Question: When you send a PDT transaction ID back to paypal, you get back a list of transaction data. It has SUCCESS on the first line, and then a list of key=value pairs. One pair per line. For example:
'''
SUCCESS
business=paypal@example.com
charset=windows-1252
custom=
first_name=Alice
handling_amount=0.00
invoice=NN0005
item_name=Bear
item_number=BEAR05
last_name=Foobar
mc_currency=SEK
mc_fee=13.00
mc_gross=250.00
payer_email=bob@example.com
payer_id=UC9DXVX7GRSTN
payer_status=unverified
payment_date=09:08:06 Oct 18, 2010 PDT
payment_fee=
payment_gross=
payment_status=Completed
payment_type=instant
protection_eligibility=Ineligible
quantity=1
receipt_id=2479-2605-<PHONE>
receiver_email=paypal@example.com
receiver_id=8Y670ENTB8BY6
residence_country=NO
shipping=0.00
tax=0.00
transaction_subject=Bear
txn_id=1PH815997L239283J
txn_type=web_accept
'''
What is a good, quick and clean way to check if the first line equals SUCCESS and then convert this into an associative array? I am able to do it, and it works, but I'm curious if there are better or cleaner ways of doing it cause what I end up with isn't always that nice. Notice that some of the keys don't have any value as well.
So, what I would like to end up with is essentially:
'''
array(
'business' => 'paypal@example.com',
'charset' => 'windows-1252',
'custom' => NULL,
'first_name' => Alice,
// And so on
);
'''
The order doesn't matter.
---
# Benchmark results
Got curious to what I should choose here, so I benchmarked how I should do different parts. Had various ideas myself, got some from here and other places as well. When I had found the fastest I could manage, I created a benchmark and put it to the test against all of the answers so far. For the ones that had skipped the splitting or the checking for success I added an 'explode' and a 'strpos' check accordingly. I also added urldecode to all the solutions as well, except @dynamism who tackled that so nicely. Anyways, here are the results:

The benchmark was run using the <URL> module. Here is the benchmark code:
'''
<?php defined('SYSPATH') or die('No direct script access.');
/**
* Test various methods of checking for SUCCESS
*
* @package PayPal
* @category PDT
* @author Torleif Berger
*/
class Bench_ProcessPDT extends Codebench
{
public $description = 'Various ways of checking that a string starts with SUCCESS';
public $loops = 100000;
public function bench_mine($subject)
{
if(strpos($subject, 'SUCCESS') === 0)
{
$subject = urldecode(substr($subject, 7));
preg_match_all('/^([^=]++)=(.*+)/m', $subject, $result, PREG_PATTERN_ORDER);
$result = array_combine($result[1], $result[2]);
return array(count($result), array_shift($result), array_shift($result));
}
return FALSE;
}
// http://stackoverflow.com/questions/<PHONE>/<PHONE>#<PHONE>
public function bench_dynamism_substr($subject)
{
if(substr($subject, 0, 7) == 'SUCCESS')
{
$subject = substr_replace($subject, '', 0, 7);
$subject = str_replace(array("
", "
", "
"), '&', $subject);
parse_str($subject, $result);
return array(count($result), array_shift($result), array_shift($result));
}
return FALSE;
}
// http://stackoverflow.com/questions/<PHONE>/<PHONE>#<PHONE>
public function bench_dynamism_strpos($subject)
{
if(strpos($subject, 'SUCCESS') === 0)
{
$subject = substr_replace($subject, '', 0, 7);
$subject = str_replace("
", '&', $subject);
parse_str($subject, $result);
return array(count($result), array_shift($result), array_shift($result));
}
return FALSE;
}
// http://stackoverflow.com/questions/<PHONE>/<PHONE>#<PHONE>
public function bench_mellowsoon($subject)
{
$subject = urldecode($subject);
$lines = explode("
", $subject);
$lines = array_map('trim', $lines);
$status = array_shift($lines);
if($status == 'SUCCESS')
{
$result = array();
foreach($lines as $line)
{
list($key, $value) = explode('=', $line, 2);
$result[$key] = $value;
}
return array(count($result), array_shift($result), array_shift($result));
}
return FALSE;
}
// http://stackoverflow.com/questions/<PHONE>/<PHONE>#<PHONE>
public function bench_amber($subject)
{
if(strpos($subject, 'SUCCESS') === 0)
{
$subject = explode("
", urldecode($subject));
array_shift($subject); // Remove is empty
$result = array();
foreach($subject as $line)
{
$bits = explode('=', $line);
$field_name = array_shift($bits);
$field_contents = implode('=', $bits);
$result[$field_name] = $field_contents;
}
return array(count($result), array_shift($result), array_shift($result));
}
return FALSE;
}
// http://stackoverflow.com/questions/<PHONE>/<PHONE>#<PHONE>
public function bench_GigaWatt($subject)
{
if(strpos($subject, 'SUCCESS') === 0)
{
$subject = explode("
", urldecode($subject));
$result = array();
foreach($subject as $line)
{
if (strpos($line, "=") === FALSE)
continue;
list($var, $value) = explode("=", trim($line));
$result[$var] = empty($value) ? NULL : $value;
}
return array(count($result), array_shift($result), array_shift($result));
}
return FALSE;
}
// http://stackoverflow.com/questions/<PHONE>/<PHONE>#<PHONE>
public function bench_GigaWatt2($subject)
{
if(strpos($subject, 'SUCCESS') === 0)
{
$subject = explode("
", urldecode($subject));
$result = array();
foreach($subject as $line)
{
if (strpos($line, "=") === FALSE)
continue;
list($var, $value) = explode("=", trim($line));
$result[$var] = $value;
}
return array(count($result), array_shift($result), array_shift($result));
}
return FALSE;
}
// http://stackoverflow.com/questions/<PHONE>/<PHONE>#<PHONE>
public function bench_dvhh($subject)
{
if(strpos($subject, 'SUCCESS') === 0)
{
$subject = explode("
", urldecode($subject));
$result = array();
foreach($subject as $line)
{
$lineData = preg_split("/\s*=\s*/", $line);
if(count($lineData) == 2)
{
$result[$lineData[0]] = $lineData[1];
}
}
return array(count($result), array_shift($result), array_shift($result));
}
return FALSE;
}
public $subjects = array
(
"SUCCESS
business=paypal@business.example.com
charset=windows-1252
custom=
first_name=Alice
handling_amount=0.00
invoice=AF000001
item_name=Stuffed bear
item_number=BEAR05
last_name=Foobar
mc_currency=USD
mc_fee=2.00
mc_gross=20.00
payer_email=alice.foobar@example.com
payer_id=UC9DXVX7GRSTN
payer_status=unverified
payment_date=09:08:06 Oct 18, 2010 PDT
payment_fee=
payment_gross=
payment_status=Completed
payment_type=instant
protection_eligibility=Ineligible
quantity=1
receipt_id=2479-2605-<PHONE>
receiver_email=paypal@example.com
receiver_id=8Y670ENTB8BY6
residence_country=USD
shipping=0.00
tax=0.00
transaction_subject=Bear
txn_id=1PH815997L239283J
txn_type=web_accept",
"FAIL
Error: 4003",
"INVALID",
);
}
'''
If anyone has any further tips for improvement, please let me know :)
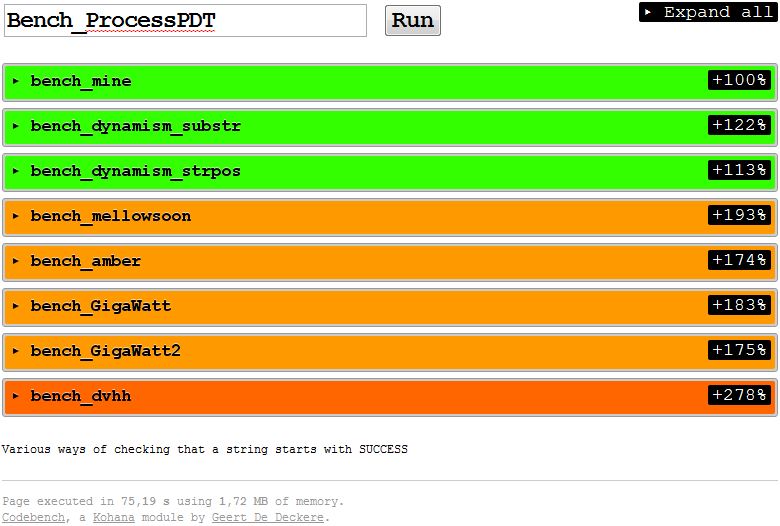
Answer: This is how I'd do it in 5 lines:
Check to see if the postback '$paypal' is successful, and if it is remove the first line, replace newlines with '&' then run it through 'parse_str', sorted. Output is in '$response_array' ready to rock.
Same problem as Amber, though, where 'NULL' is shown as ''''.
Edit: Also, a caveat: If the array key has any special characters in it (for some strange reason, maybe a '.') it is converted to an '_'.